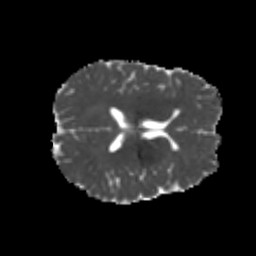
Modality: MD
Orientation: axial
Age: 21
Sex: male
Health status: healthy
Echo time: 0.074 s